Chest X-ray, AP view. Patient: 55 years old, sex M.
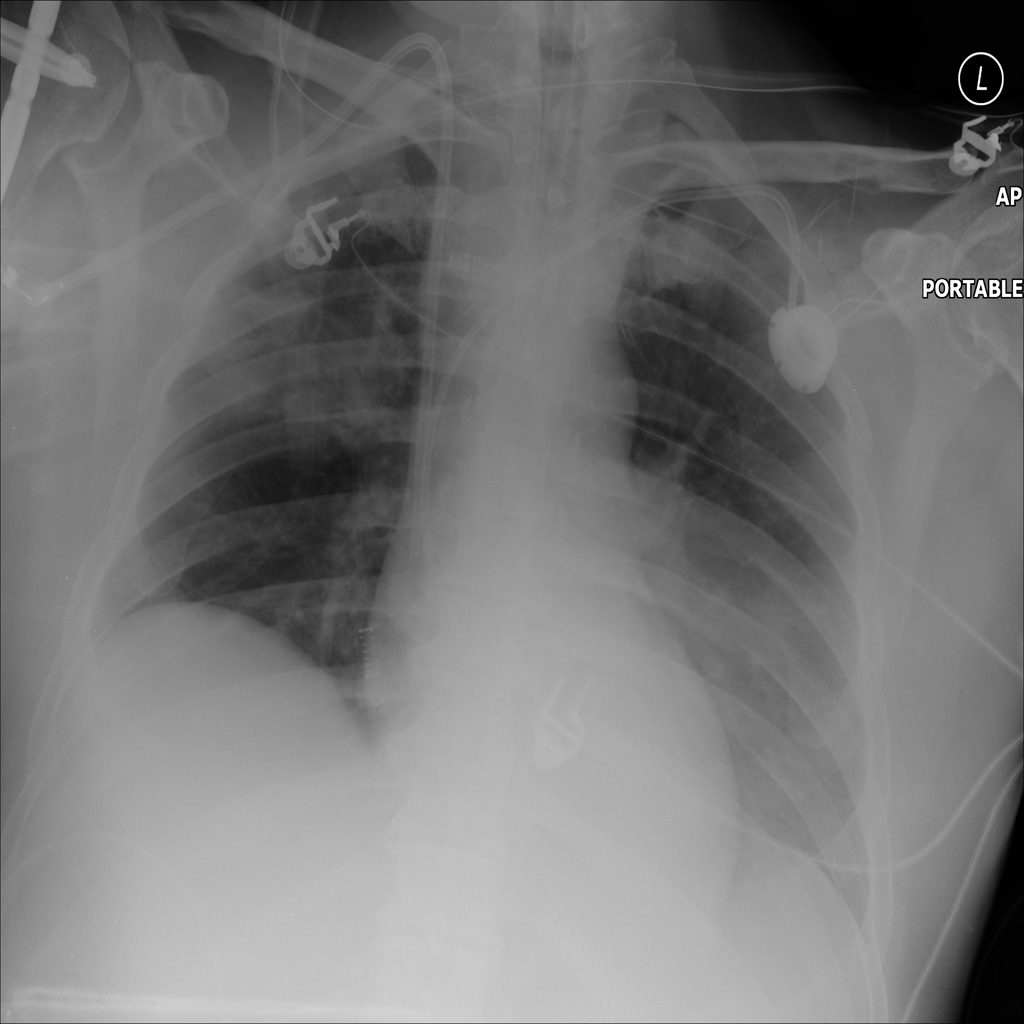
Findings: Atelectasis, Effusion, Infiltration